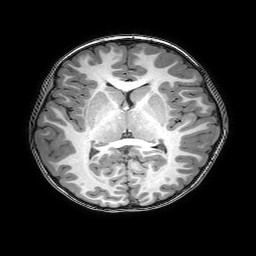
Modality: T1w
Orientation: coronal
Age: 6
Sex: female
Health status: healthy